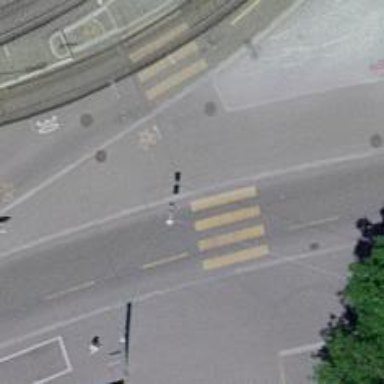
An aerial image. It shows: Primary highway with asphalt surface and separate sidewalk. The cycle lane on the left side is opposite to the traffic lane.